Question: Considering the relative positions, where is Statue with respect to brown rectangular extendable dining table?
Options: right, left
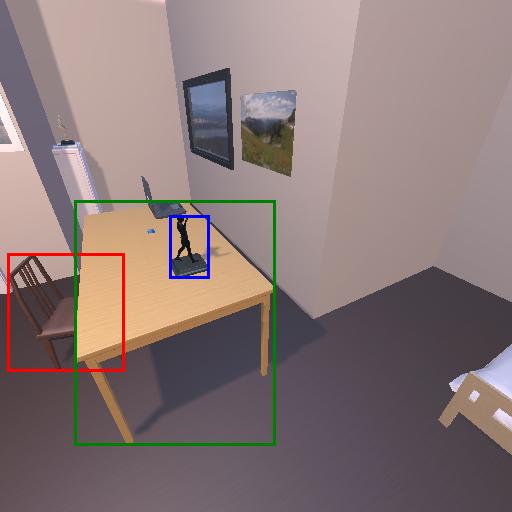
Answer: right